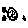
Label: moon